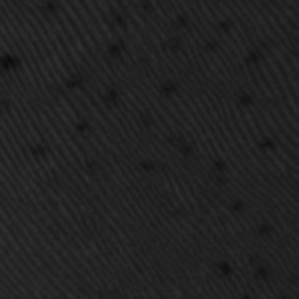
Label: frost